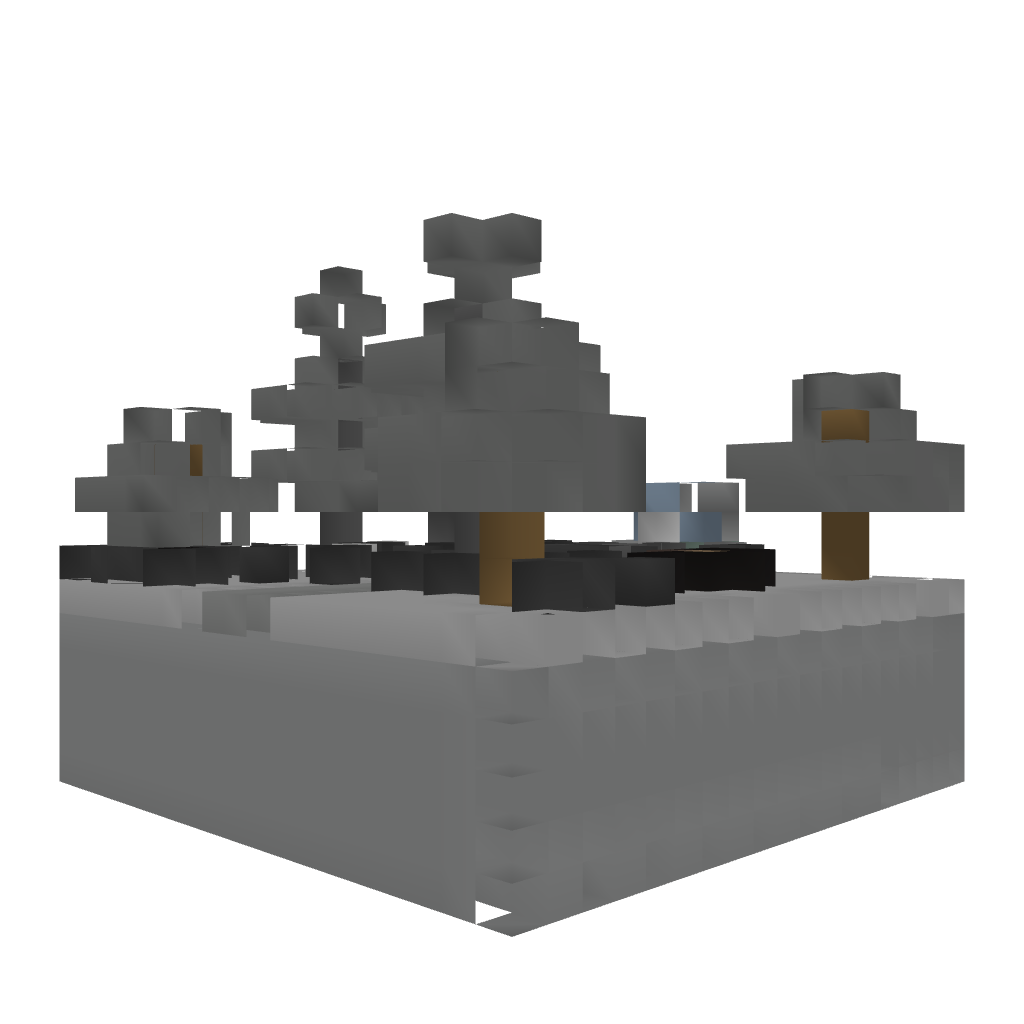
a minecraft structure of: In Memory Of Steve Garden